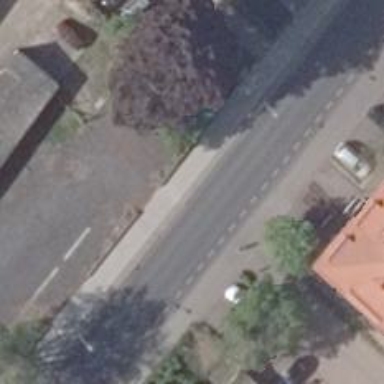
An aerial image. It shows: Residential road with asphalt surface and designated cycle lane on the left.